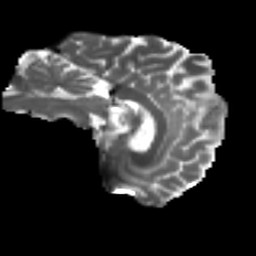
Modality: T2w
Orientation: sagittal
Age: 48
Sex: male
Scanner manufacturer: ge
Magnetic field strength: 3 T
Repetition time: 7.8 s
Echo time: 0.0606 s